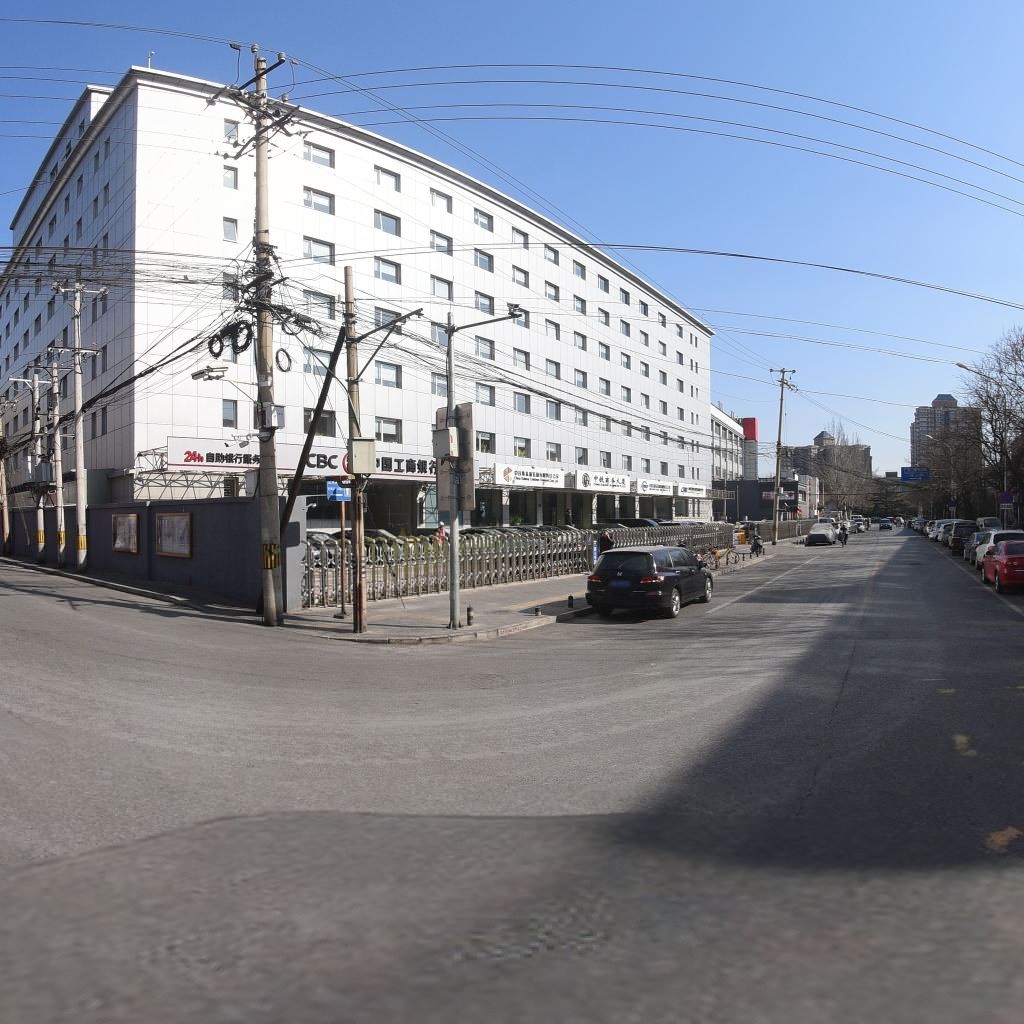
Region: Xicheng
Road damage annotations: longitudinal crack, manhole cover